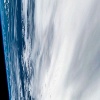
Label: cloud